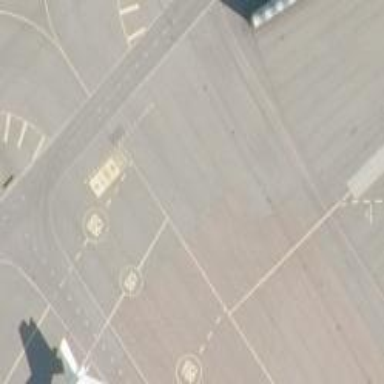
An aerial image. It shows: Image of taxiway at airport.